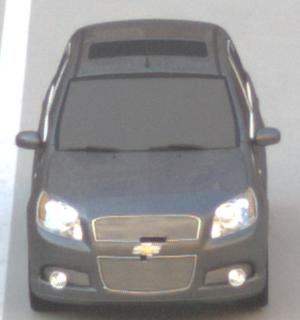
Make: Chevrolet
Model: Aveo 1.2
Detailed model: Aveo
Model produced from: 2008/06
Model produced until: 2011/01
Doors: 3
Color: gray
Road condition: dry road
Daytime: morning or afternoon
Contrast: low contrast